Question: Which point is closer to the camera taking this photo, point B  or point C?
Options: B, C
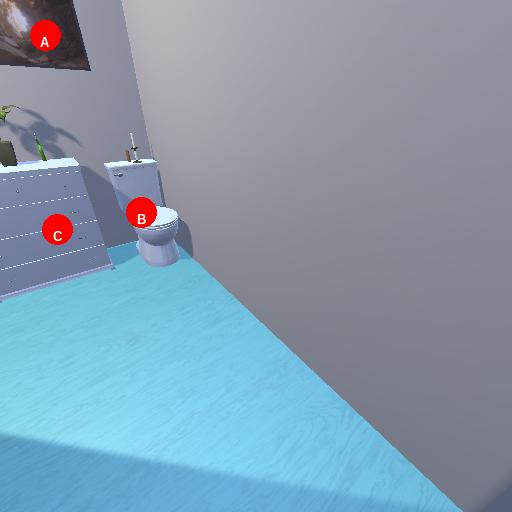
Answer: B